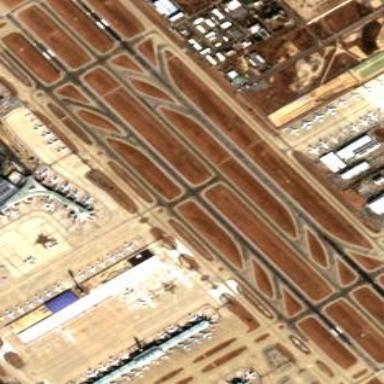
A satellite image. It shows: Runway in airport area.